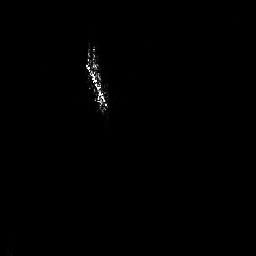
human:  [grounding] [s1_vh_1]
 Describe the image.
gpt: In the satellite image, there is  <ref>1 large ship </ref> <box>[[32, 15, 41, 43, 0]]</box> located at top.